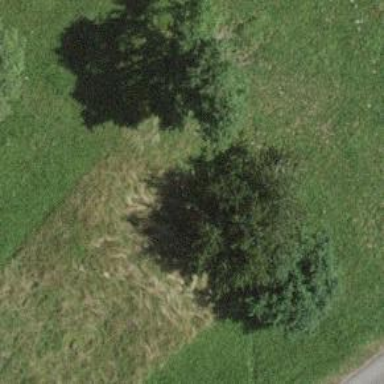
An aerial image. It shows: Beautiful tree in nature.